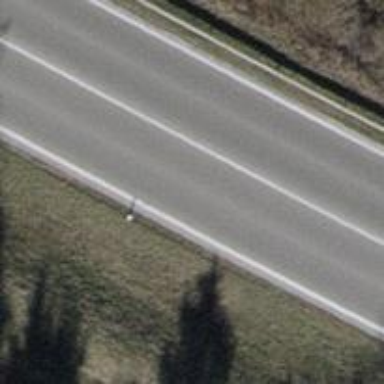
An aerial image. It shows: Asphalt trunk highway designated as motorroad.